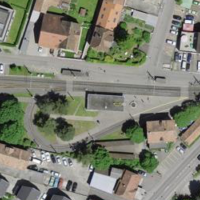
EUNIS habitat code: 54
Species observed at this site:
Erinaceus europaeus
Convolvulus tricolor